Field crop: maize
Growth stage: 1
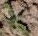
Species: atriplex